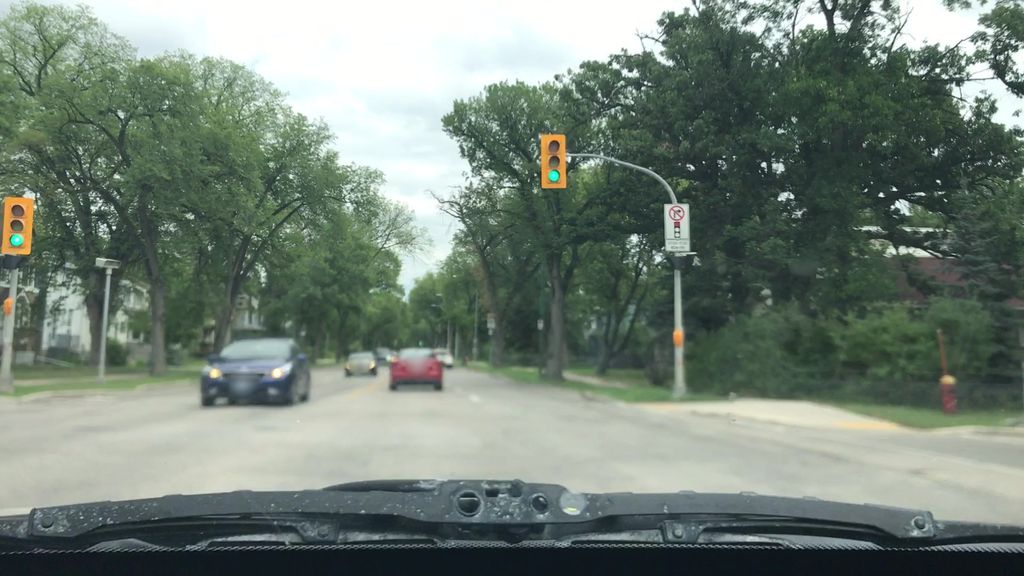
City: winnipeg